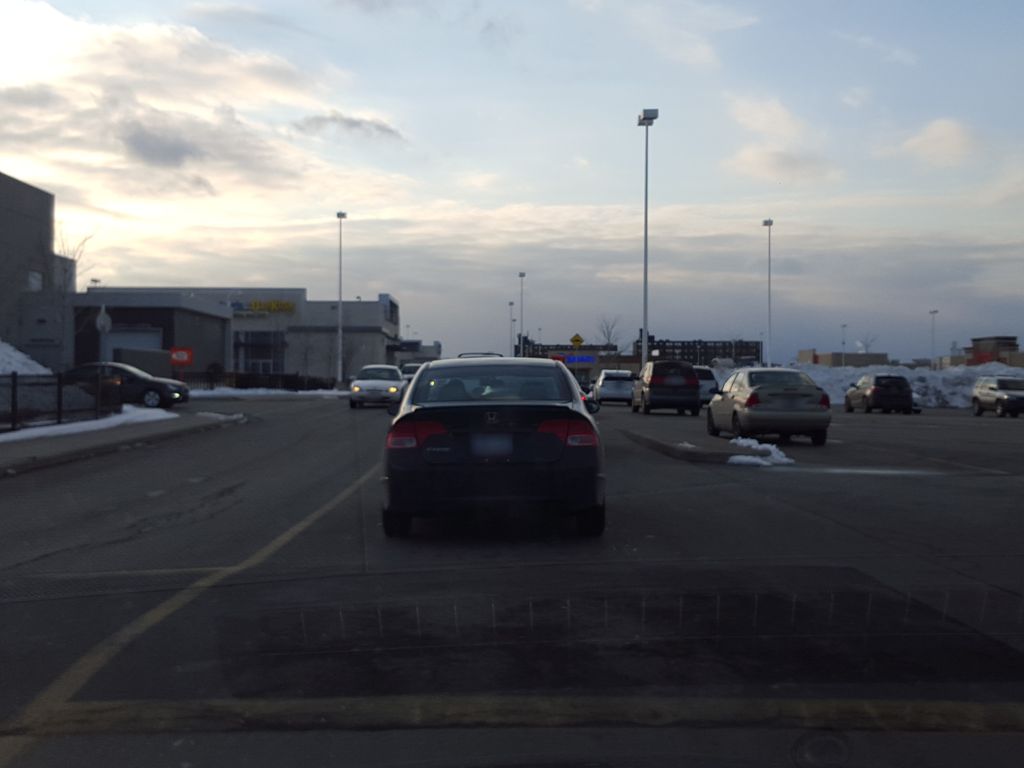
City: hamilton